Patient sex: M
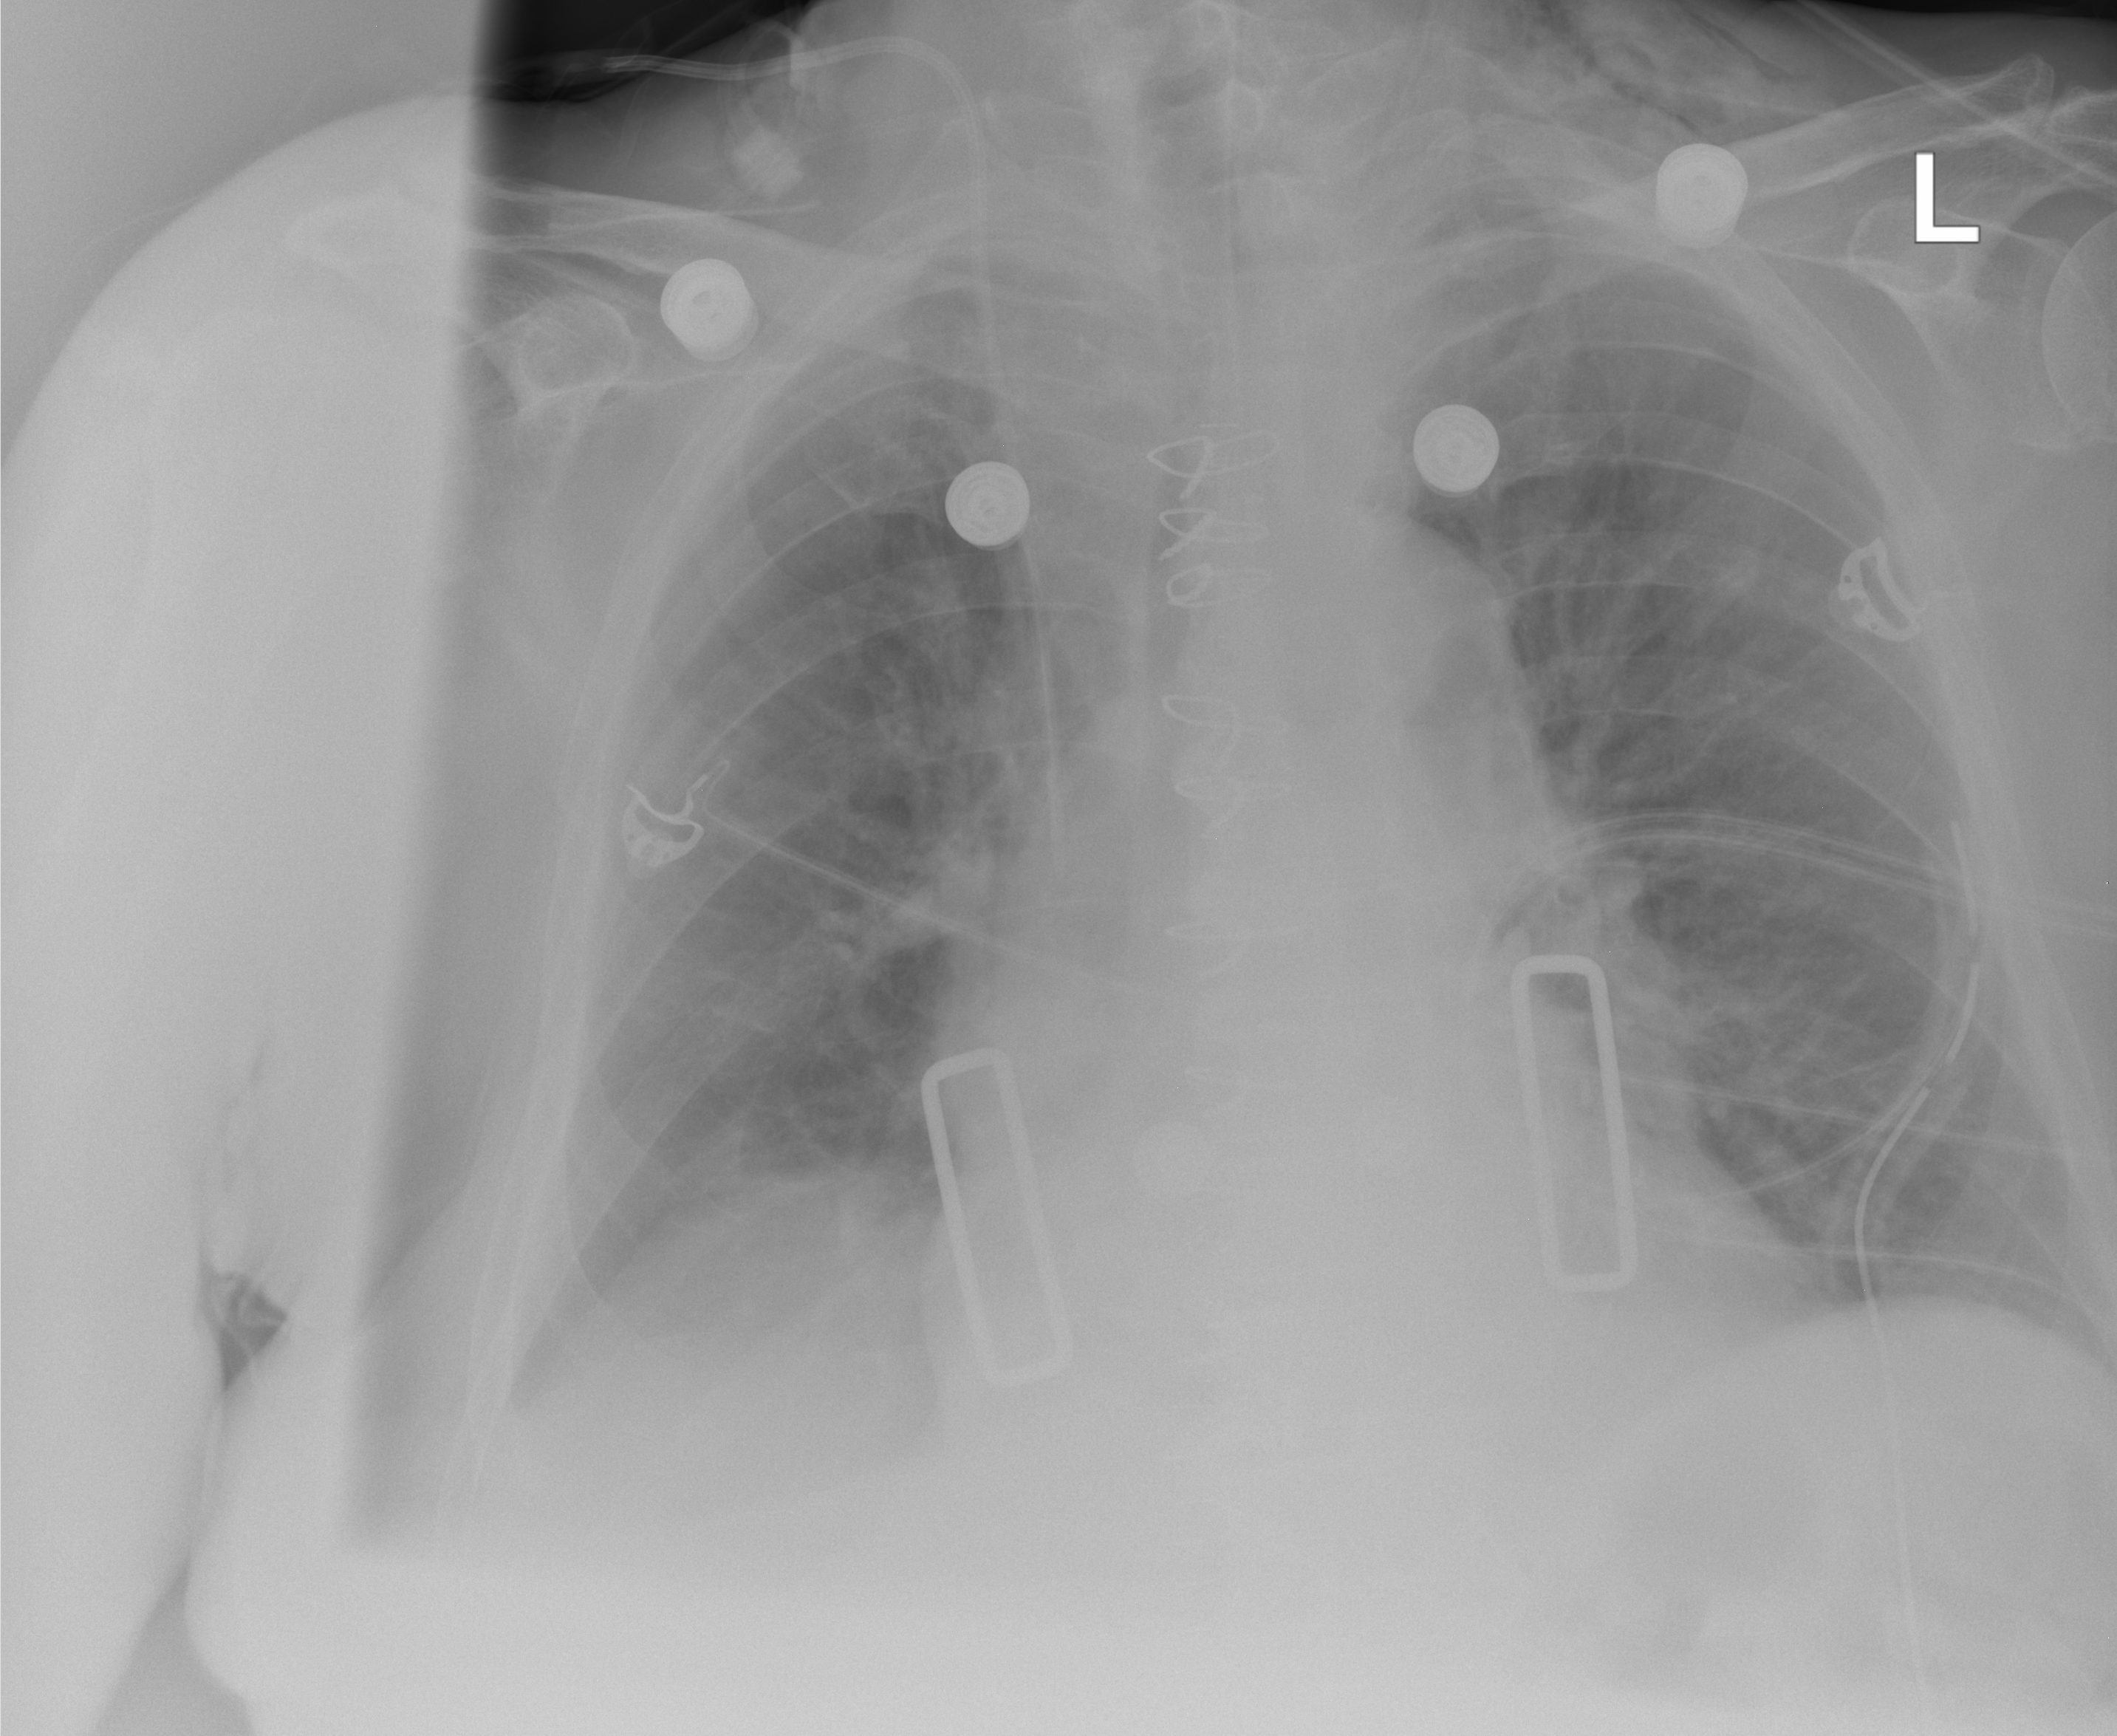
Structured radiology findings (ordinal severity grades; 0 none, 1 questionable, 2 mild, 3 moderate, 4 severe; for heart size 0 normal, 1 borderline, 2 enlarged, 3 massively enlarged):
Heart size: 2
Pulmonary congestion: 2
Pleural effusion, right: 2
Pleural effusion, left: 2
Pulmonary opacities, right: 2
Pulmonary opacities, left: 2
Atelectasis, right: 2
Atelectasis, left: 2